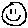
Label: smiley face